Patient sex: M
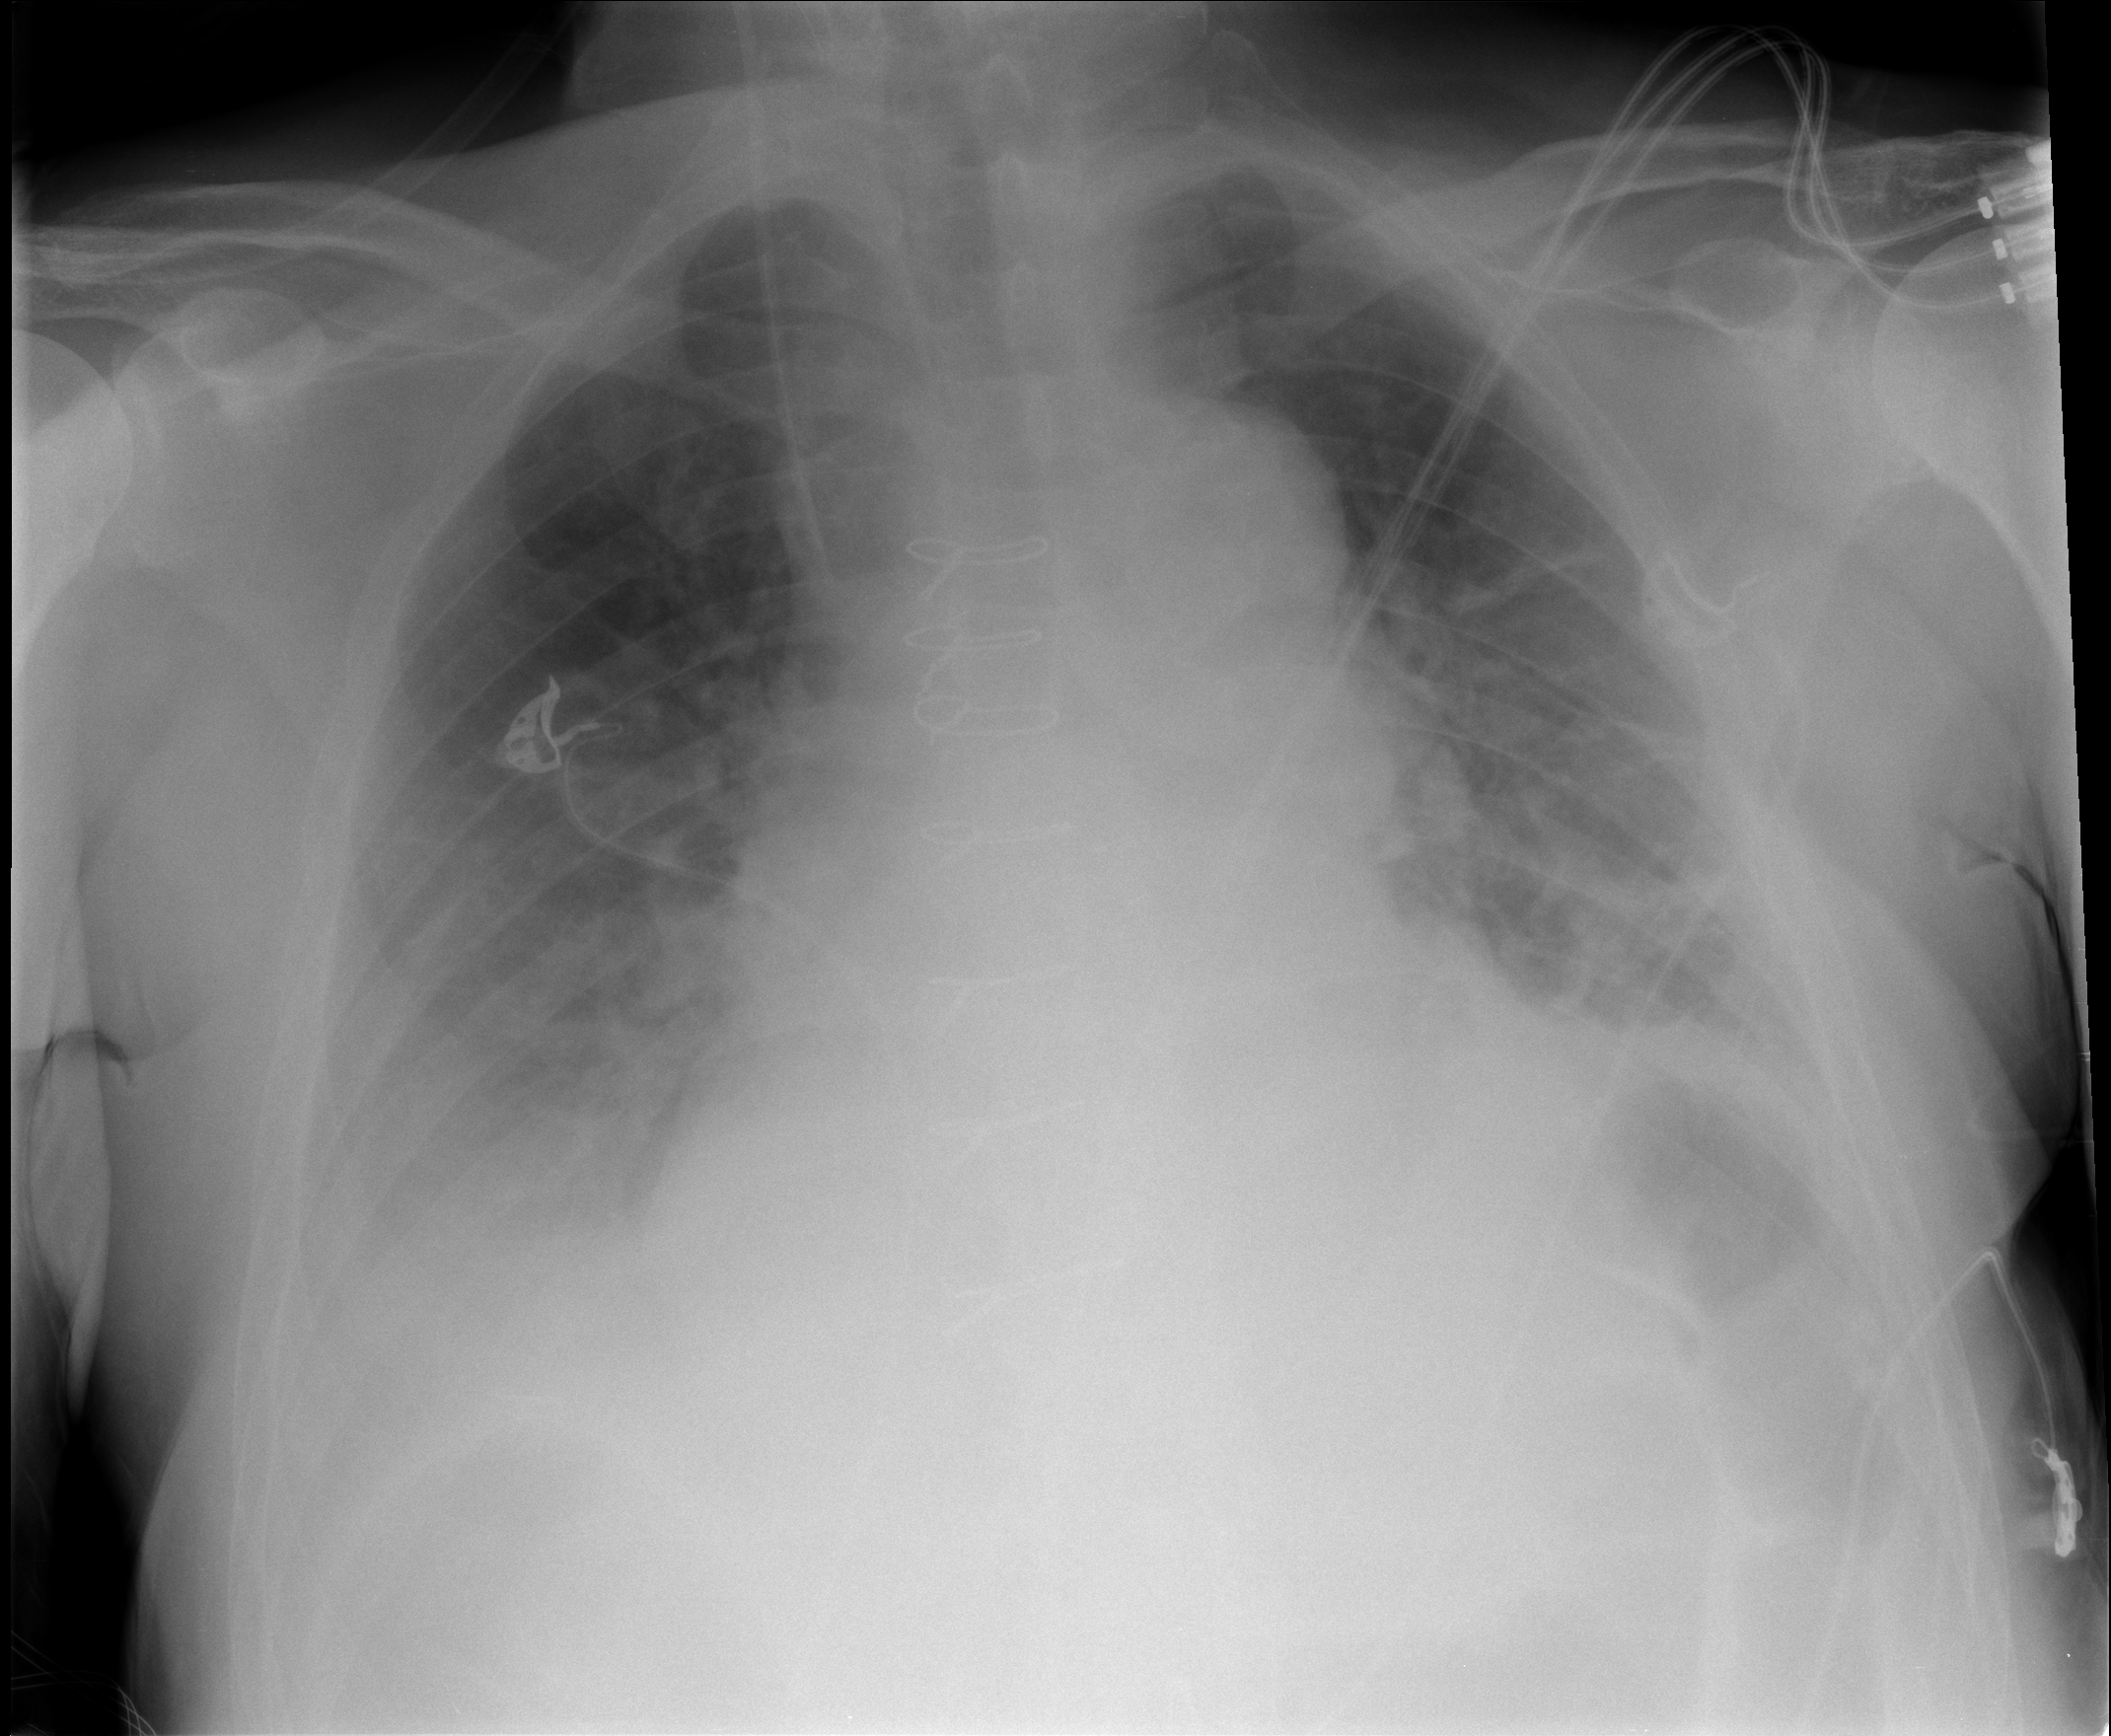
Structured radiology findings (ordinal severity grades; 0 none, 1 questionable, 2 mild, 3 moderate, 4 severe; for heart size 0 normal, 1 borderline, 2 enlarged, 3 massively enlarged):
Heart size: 2
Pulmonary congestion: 2
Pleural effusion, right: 2
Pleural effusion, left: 2
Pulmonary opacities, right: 0
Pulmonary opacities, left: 2
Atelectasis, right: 2
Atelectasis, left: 2